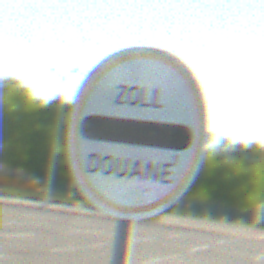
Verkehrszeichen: Zollstelle
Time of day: MorningAfternoon
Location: Outdoor (Suburban)
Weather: PartlyCloudy
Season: NotSpecified
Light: Natural